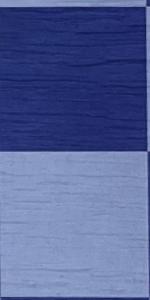
Label: Empty